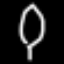
Label: leaf